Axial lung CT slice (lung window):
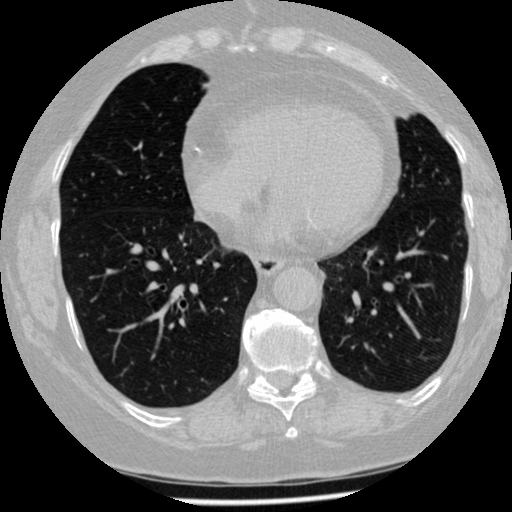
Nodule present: no